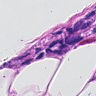
Metastatic tissue present: yes